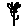
Label: flower